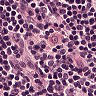
Metastatic tissue present: no